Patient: sex M, age 34
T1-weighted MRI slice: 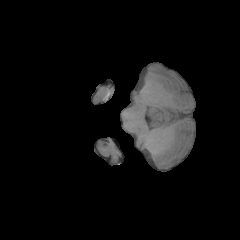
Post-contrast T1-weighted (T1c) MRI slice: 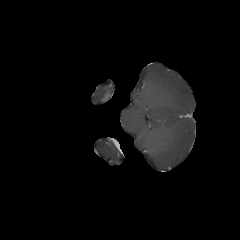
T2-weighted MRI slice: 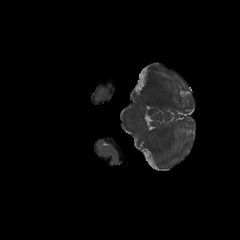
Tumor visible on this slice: no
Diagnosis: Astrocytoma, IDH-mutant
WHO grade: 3